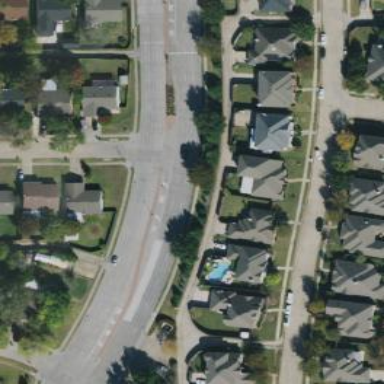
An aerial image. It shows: Secondary road.